Interaction volume radius: 5 \u00c5
Interaction volume height: 20 \u00c5
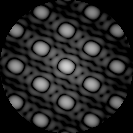
Disorder parameter: 0.003664